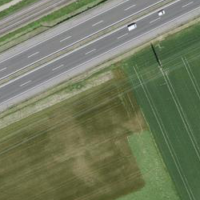
EUNIS habitat code: 57
Species observed at this site:
Columba livia